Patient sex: M
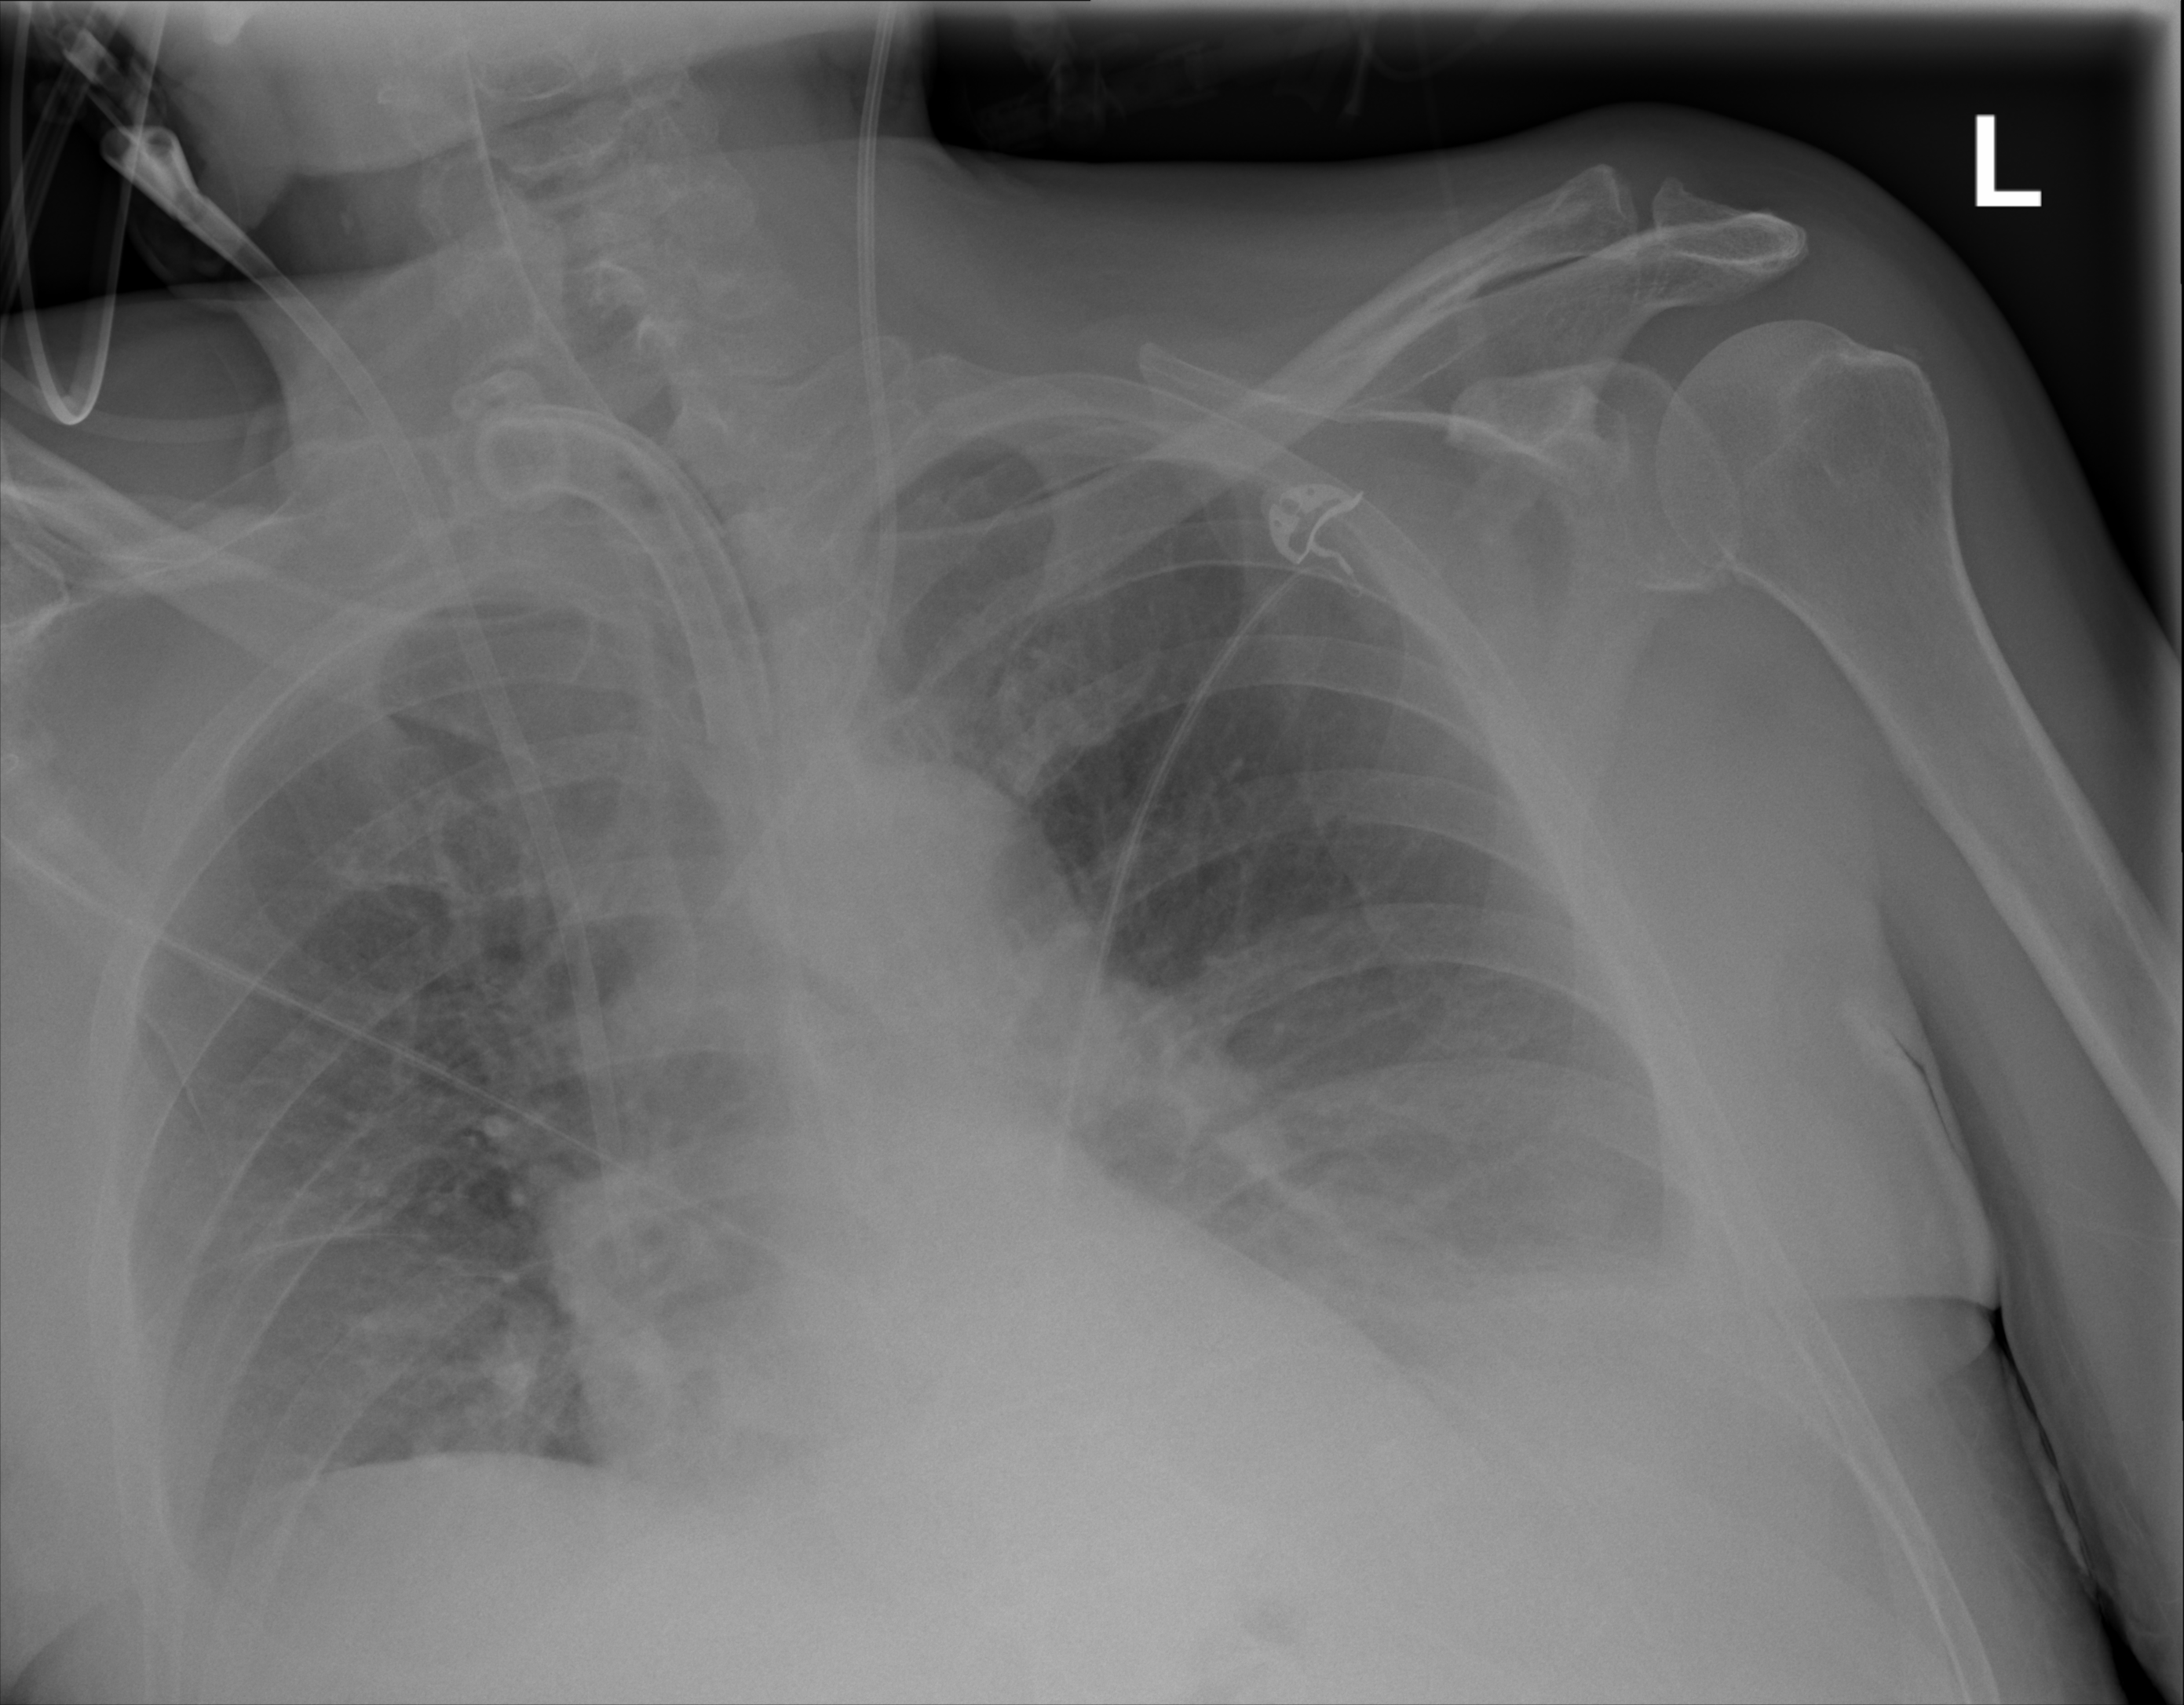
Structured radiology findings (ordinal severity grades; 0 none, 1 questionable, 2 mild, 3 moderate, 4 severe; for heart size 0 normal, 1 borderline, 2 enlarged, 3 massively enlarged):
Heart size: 0
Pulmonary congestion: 1
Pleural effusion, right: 2
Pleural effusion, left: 2
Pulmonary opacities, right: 2
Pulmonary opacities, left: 0
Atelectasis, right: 2
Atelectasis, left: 2